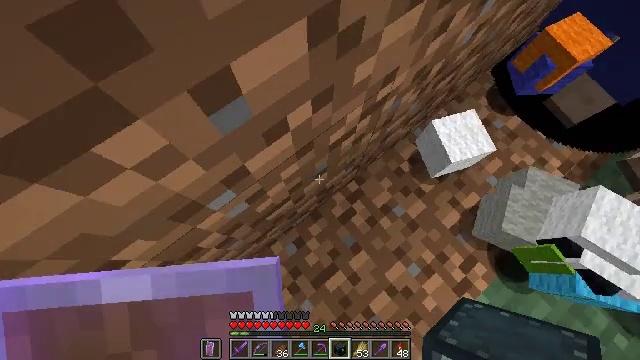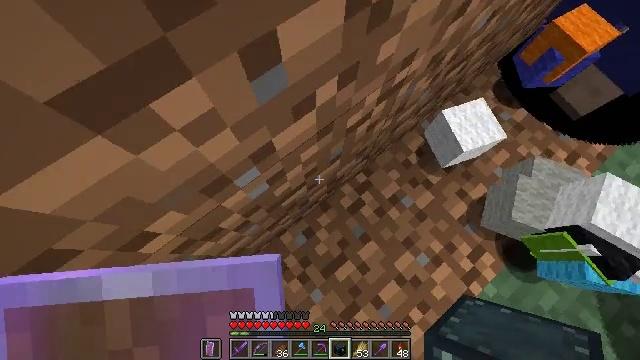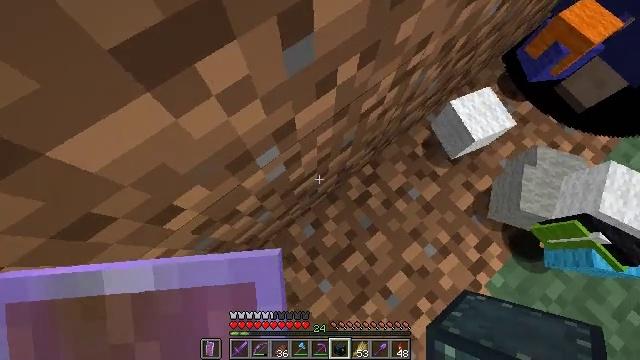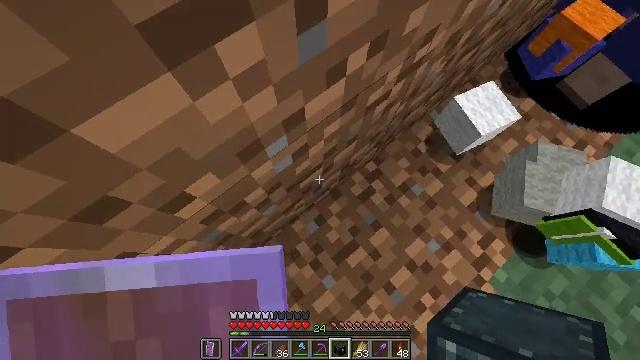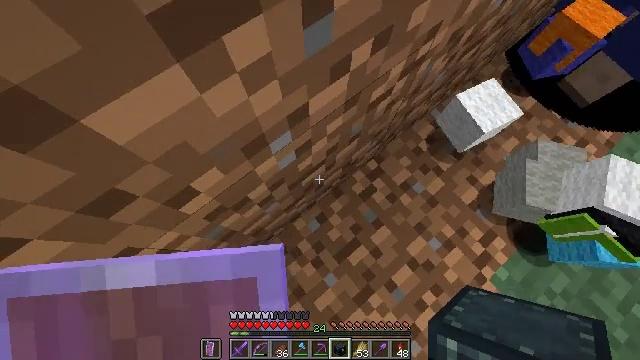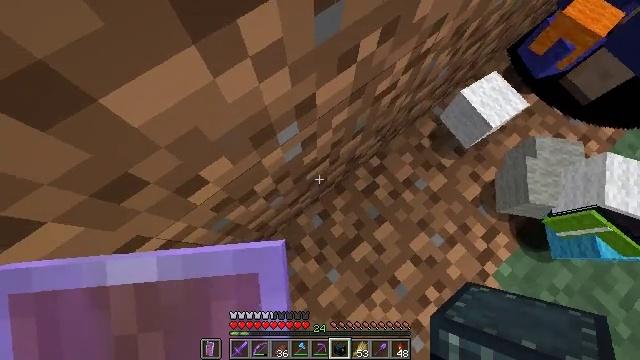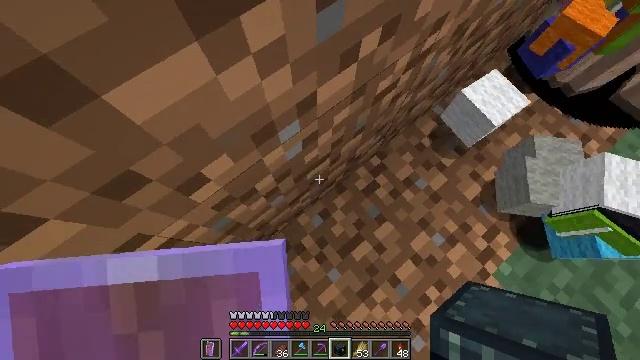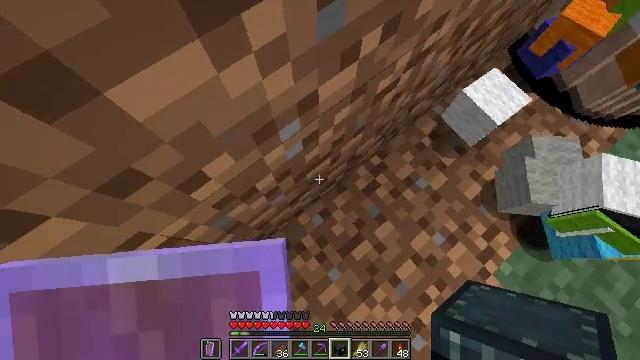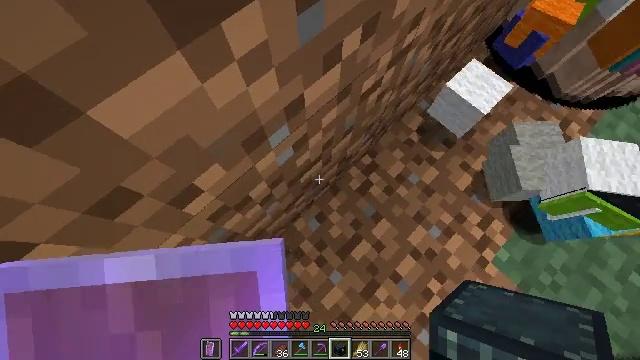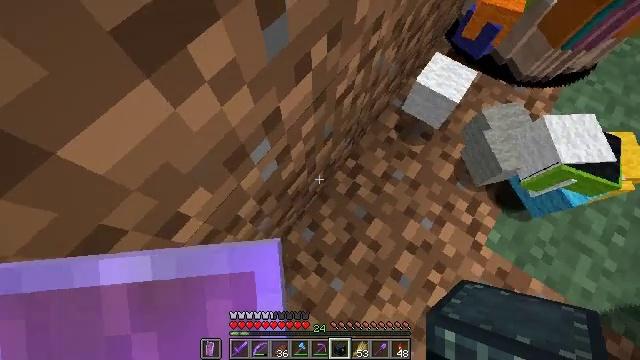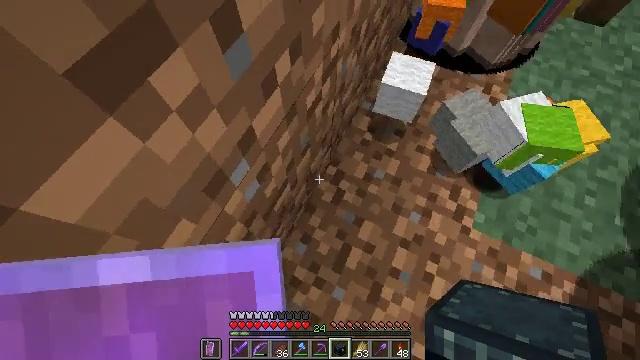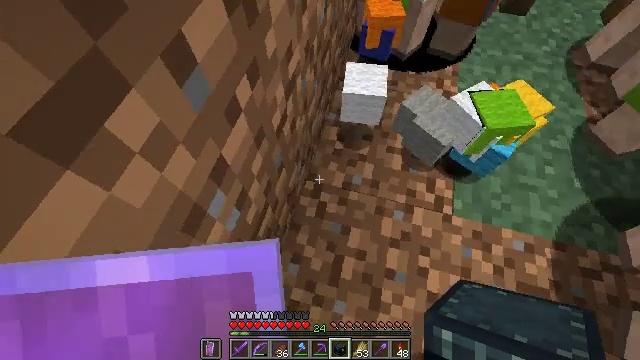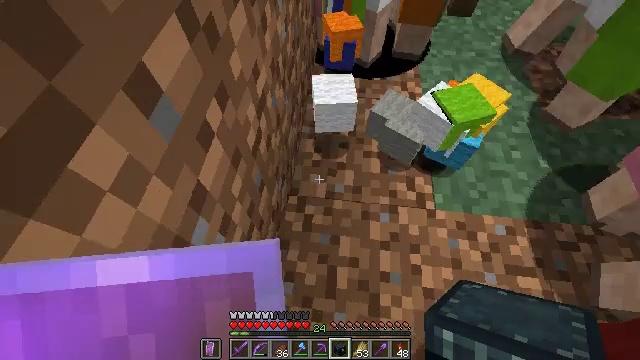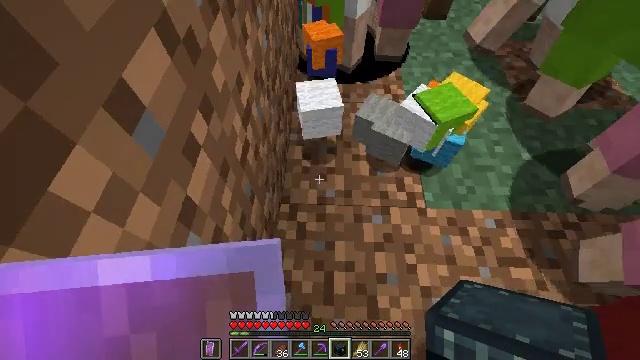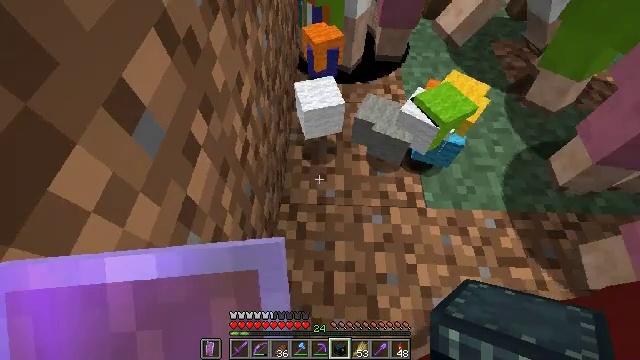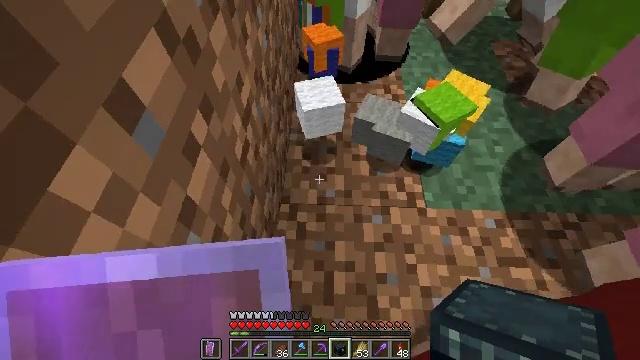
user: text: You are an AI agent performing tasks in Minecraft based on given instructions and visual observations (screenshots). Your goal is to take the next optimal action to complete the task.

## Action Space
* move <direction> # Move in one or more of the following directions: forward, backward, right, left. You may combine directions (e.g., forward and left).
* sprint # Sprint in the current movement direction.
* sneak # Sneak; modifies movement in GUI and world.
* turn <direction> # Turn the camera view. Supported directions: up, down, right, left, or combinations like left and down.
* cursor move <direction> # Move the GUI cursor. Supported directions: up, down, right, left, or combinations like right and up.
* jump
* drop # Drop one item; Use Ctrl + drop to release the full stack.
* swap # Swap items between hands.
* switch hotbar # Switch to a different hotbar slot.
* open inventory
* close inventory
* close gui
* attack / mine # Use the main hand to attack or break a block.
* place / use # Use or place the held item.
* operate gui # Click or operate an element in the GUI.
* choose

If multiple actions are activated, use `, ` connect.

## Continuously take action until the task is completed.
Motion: motion action
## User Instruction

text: Hunt a sheep.
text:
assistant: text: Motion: no_op
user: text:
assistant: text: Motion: no_op
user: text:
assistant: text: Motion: no_op
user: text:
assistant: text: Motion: no_op
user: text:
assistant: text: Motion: no_op
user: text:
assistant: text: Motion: no_op
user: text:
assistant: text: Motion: no_op
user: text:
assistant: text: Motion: turn right
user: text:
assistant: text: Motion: turn right and up
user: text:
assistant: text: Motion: turn right and up
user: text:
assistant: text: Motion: turn right and up
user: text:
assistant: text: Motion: turn right and up
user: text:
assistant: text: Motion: turn right and up
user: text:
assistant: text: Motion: no_op
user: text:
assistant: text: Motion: no_op
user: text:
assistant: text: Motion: no_op
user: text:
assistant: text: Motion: move forward
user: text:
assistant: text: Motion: move forward
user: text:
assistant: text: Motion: move forward, turn right
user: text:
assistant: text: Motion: turn right
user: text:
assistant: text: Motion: turn right and down
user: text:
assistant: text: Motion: no_op
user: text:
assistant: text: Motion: open inventory
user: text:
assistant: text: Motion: open inventory
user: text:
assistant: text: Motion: open inventory
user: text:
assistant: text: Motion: no_op
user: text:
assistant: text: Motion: no_op
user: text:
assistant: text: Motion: no_op
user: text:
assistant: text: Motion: no_op
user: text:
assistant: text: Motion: no_op